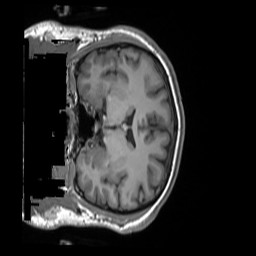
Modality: T1w
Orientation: coronal
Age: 29
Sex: male
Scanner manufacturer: siemens
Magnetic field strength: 3 T
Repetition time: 1.55 s
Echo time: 0.00234 s